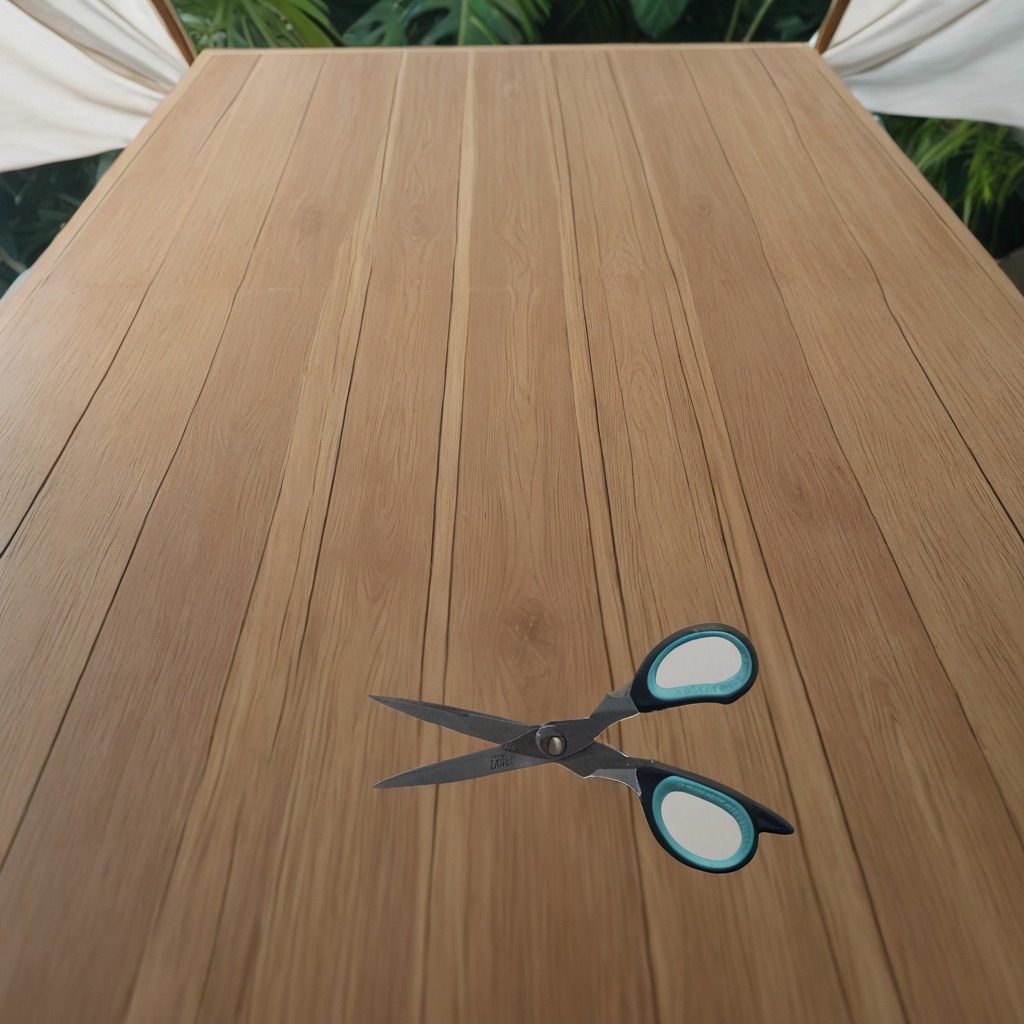
A scissor is lying on the table.